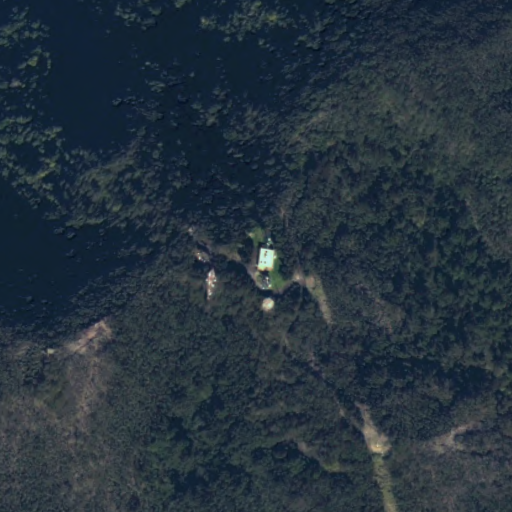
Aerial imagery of mountain in Hawaii named Pu‘ukanawahua containing only unknown